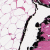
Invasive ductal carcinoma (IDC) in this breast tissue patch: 0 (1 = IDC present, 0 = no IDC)